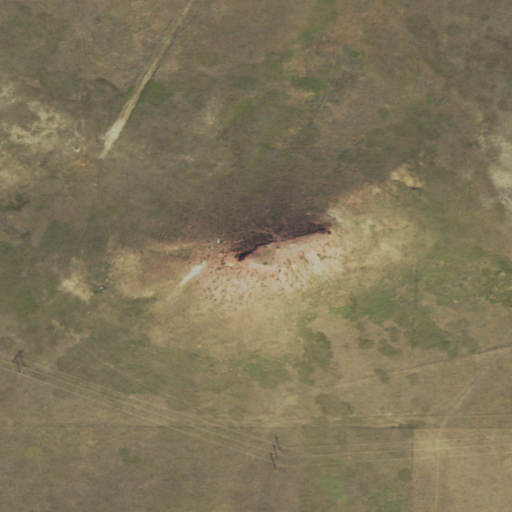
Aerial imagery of mountain in Wyoming named Rawhide Butte containing shrub and grassland